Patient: sex F, age 60
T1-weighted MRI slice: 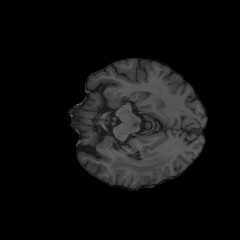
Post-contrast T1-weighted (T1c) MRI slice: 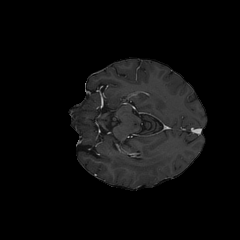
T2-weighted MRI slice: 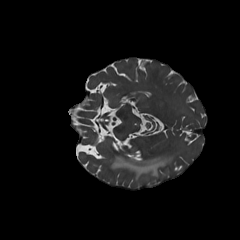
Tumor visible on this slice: yes
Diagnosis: Glioblastoma, IDH-wildtype
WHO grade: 4